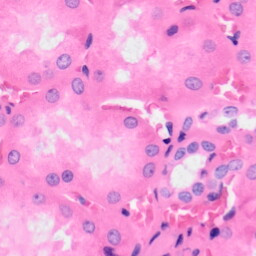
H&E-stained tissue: Kidney